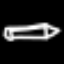
Label: pencil